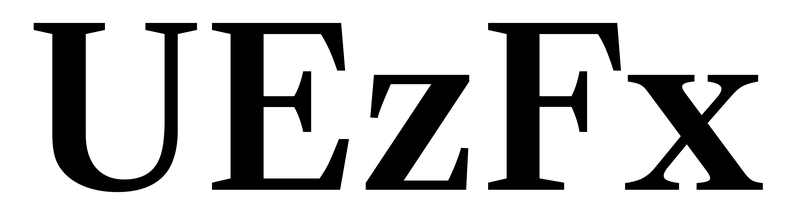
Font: LibreCaslonText_SemiBold